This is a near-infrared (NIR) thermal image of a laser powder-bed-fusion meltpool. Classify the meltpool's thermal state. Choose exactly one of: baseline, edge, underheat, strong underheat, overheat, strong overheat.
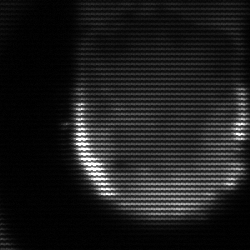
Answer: strong underheat